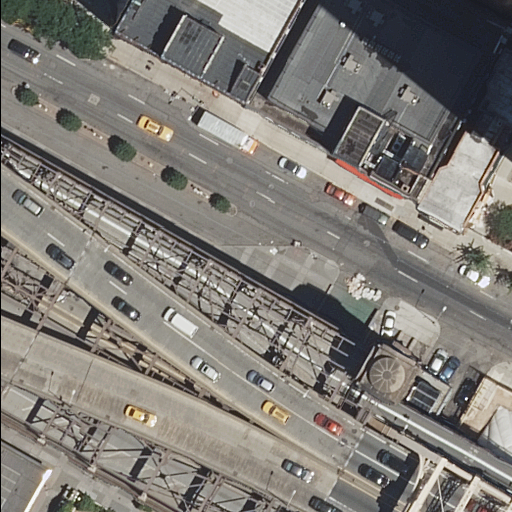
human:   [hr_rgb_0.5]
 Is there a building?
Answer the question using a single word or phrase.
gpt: yes

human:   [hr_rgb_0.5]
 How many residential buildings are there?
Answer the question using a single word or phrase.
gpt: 5

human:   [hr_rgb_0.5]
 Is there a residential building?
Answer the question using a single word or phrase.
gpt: yes

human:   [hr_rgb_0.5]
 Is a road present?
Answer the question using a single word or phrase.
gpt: yes

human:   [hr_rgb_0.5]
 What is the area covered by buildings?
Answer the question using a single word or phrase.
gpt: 1689m2

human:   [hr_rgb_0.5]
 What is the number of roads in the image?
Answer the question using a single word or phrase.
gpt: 14

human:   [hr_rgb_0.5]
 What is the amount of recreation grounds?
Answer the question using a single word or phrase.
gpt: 0

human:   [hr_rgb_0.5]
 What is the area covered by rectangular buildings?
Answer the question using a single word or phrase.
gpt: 1689m2

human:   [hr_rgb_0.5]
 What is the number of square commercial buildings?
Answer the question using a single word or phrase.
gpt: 0

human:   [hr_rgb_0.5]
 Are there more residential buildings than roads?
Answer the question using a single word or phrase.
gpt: no

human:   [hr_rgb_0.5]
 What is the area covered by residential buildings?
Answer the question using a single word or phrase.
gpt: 1689m2

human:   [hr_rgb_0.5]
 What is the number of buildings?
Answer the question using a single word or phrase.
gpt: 5

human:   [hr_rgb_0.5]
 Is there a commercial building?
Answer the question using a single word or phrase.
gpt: no

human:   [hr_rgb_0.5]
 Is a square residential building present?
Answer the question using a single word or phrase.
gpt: no

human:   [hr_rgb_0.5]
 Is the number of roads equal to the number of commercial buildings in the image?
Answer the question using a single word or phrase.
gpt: no

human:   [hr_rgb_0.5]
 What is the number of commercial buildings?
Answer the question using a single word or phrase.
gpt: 0

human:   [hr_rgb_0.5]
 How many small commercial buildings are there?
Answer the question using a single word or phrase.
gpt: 0

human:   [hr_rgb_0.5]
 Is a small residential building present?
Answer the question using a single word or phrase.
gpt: yes

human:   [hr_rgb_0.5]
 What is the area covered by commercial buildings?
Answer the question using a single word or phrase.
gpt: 0m2

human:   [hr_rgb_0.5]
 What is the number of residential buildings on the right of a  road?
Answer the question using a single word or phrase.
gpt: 3

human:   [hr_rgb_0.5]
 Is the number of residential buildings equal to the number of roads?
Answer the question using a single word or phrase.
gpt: no

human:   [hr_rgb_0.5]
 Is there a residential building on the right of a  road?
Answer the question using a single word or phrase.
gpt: yes

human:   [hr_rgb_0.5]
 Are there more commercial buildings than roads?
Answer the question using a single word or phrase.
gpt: no

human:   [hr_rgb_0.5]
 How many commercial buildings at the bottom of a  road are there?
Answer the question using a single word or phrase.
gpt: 0

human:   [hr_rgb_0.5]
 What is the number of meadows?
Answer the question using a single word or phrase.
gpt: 0

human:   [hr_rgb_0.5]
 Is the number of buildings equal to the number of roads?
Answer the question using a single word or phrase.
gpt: no

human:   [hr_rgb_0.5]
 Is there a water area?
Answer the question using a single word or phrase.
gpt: no

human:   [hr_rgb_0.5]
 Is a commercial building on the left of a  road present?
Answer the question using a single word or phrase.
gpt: no

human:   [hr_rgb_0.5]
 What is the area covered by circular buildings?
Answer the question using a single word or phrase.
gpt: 0m2

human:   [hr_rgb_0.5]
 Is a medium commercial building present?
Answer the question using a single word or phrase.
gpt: no

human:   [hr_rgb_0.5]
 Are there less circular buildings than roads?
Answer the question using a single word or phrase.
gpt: yes

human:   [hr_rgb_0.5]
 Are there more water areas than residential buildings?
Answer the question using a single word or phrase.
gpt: no

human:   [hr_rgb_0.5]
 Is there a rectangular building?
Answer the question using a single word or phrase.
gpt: yes

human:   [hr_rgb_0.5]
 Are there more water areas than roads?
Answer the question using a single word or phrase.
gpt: no

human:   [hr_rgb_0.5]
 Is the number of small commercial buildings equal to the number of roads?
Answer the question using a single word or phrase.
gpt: no

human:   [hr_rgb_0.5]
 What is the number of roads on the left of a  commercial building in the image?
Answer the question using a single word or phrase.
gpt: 0

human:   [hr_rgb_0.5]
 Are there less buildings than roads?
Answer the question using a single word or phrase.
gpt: yes

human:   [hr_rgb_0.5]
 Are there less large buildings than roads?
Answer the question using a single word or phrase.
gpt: yes

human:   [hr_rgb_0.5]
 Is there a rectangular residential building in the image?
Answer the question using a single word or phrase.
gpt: yes

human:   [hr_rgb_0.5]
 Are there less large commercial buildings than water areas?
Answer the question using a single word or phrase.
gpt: no

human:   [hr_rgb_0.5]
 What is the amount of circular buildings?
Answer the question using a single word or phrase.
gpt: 0

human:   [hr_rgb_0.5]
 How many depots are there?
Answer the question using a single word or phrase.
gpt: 0

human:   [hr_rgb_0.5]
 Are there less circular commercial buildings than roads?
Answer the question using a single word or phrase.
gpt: yes

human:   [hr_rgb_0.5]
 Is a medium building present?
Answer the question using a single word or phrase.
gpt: yes

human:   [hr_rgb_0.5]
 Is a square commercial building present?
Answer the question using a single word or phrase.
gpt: no

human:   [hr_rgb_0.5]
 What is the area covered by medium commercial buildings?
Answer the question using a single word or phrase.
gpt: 0m2

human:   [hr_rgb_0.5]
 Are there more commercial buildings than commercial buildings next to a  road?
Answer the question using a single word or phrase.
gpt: no

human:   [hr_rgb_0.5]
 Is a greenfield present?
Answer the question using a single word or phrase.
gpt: no

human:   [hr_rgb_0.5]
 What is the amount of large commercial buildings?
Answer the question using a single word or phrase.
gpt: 0

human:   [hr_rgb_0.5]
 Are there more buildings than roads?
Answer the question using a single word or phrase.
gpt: no

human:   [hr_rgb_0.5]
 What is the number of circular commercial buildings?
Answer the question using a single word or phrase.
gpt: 0

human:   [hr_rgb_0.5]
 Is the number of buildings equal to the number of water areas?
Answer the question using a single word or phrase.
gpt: no

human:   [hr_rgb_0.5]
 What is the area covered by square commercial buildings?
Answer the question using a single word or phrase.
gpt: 0m2

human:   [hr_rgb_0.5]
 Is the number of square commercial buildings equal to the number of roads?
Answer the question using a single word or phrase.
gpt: no

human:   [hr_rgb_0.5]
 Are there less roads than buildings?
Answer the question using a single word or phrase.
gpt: no

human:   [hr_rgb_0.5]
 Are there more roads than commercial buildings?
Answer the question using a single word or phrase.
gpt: yes

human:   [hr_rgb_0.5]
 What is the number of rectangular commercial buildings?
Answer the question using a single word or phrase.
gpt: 0

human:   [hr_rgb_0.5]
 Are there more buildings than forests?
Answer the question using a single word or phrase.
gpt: yes

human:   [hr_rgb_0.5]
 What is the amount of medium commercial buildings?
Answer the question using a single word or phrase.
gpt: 0

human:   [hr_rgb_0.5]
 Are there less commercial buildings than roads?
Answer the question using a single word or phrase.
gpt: yes

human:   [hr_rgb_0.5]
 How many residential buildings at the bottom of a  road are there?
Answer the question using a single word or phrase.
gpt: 1

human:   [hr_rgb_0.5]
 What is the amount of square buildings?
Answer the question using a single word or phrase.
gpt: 0

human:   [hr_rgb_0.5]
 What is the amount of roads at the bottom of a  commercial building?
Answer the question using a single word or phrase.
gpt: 0

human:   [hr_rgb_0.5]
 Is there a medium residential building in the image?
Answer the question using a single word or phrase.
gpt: yes